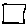
Label: square